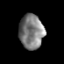
Tissue: prostate
Cell type: T cells
Senescence score: 0.3395
Nuclear area (px): 825
Mean DAPI intensity: 125.495